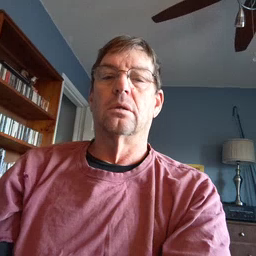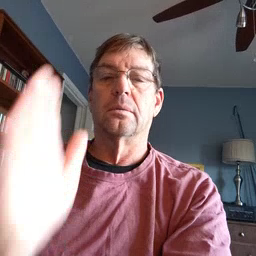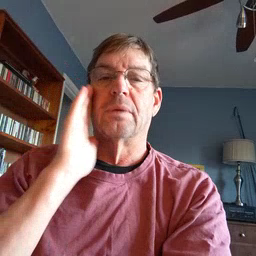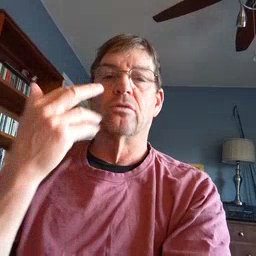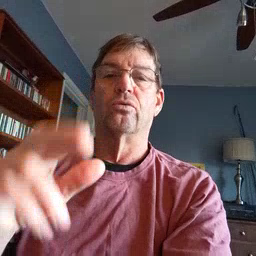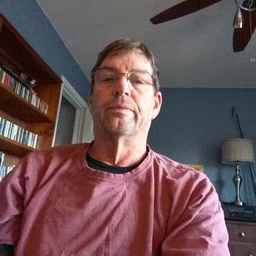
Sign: bedroom